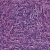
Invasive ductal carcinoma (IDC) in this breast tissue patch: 1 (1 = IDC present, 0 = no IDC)